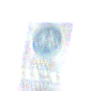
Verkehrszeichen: BeginnFahrradzone
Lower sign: BesondereFahrzeugeUndTransportgueter3
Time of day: SunriseSunset
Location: Outdoor (Nature)
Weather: Clear
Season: NotSpecified
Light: Natural